Field crop: maize
Growth stage: 2
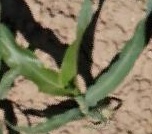
Species: maize